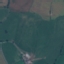
Label: Pasture